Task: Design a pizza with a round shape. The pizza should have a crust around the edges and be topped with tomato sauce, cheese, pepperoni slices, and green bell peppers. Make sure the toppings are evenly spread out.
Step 180:
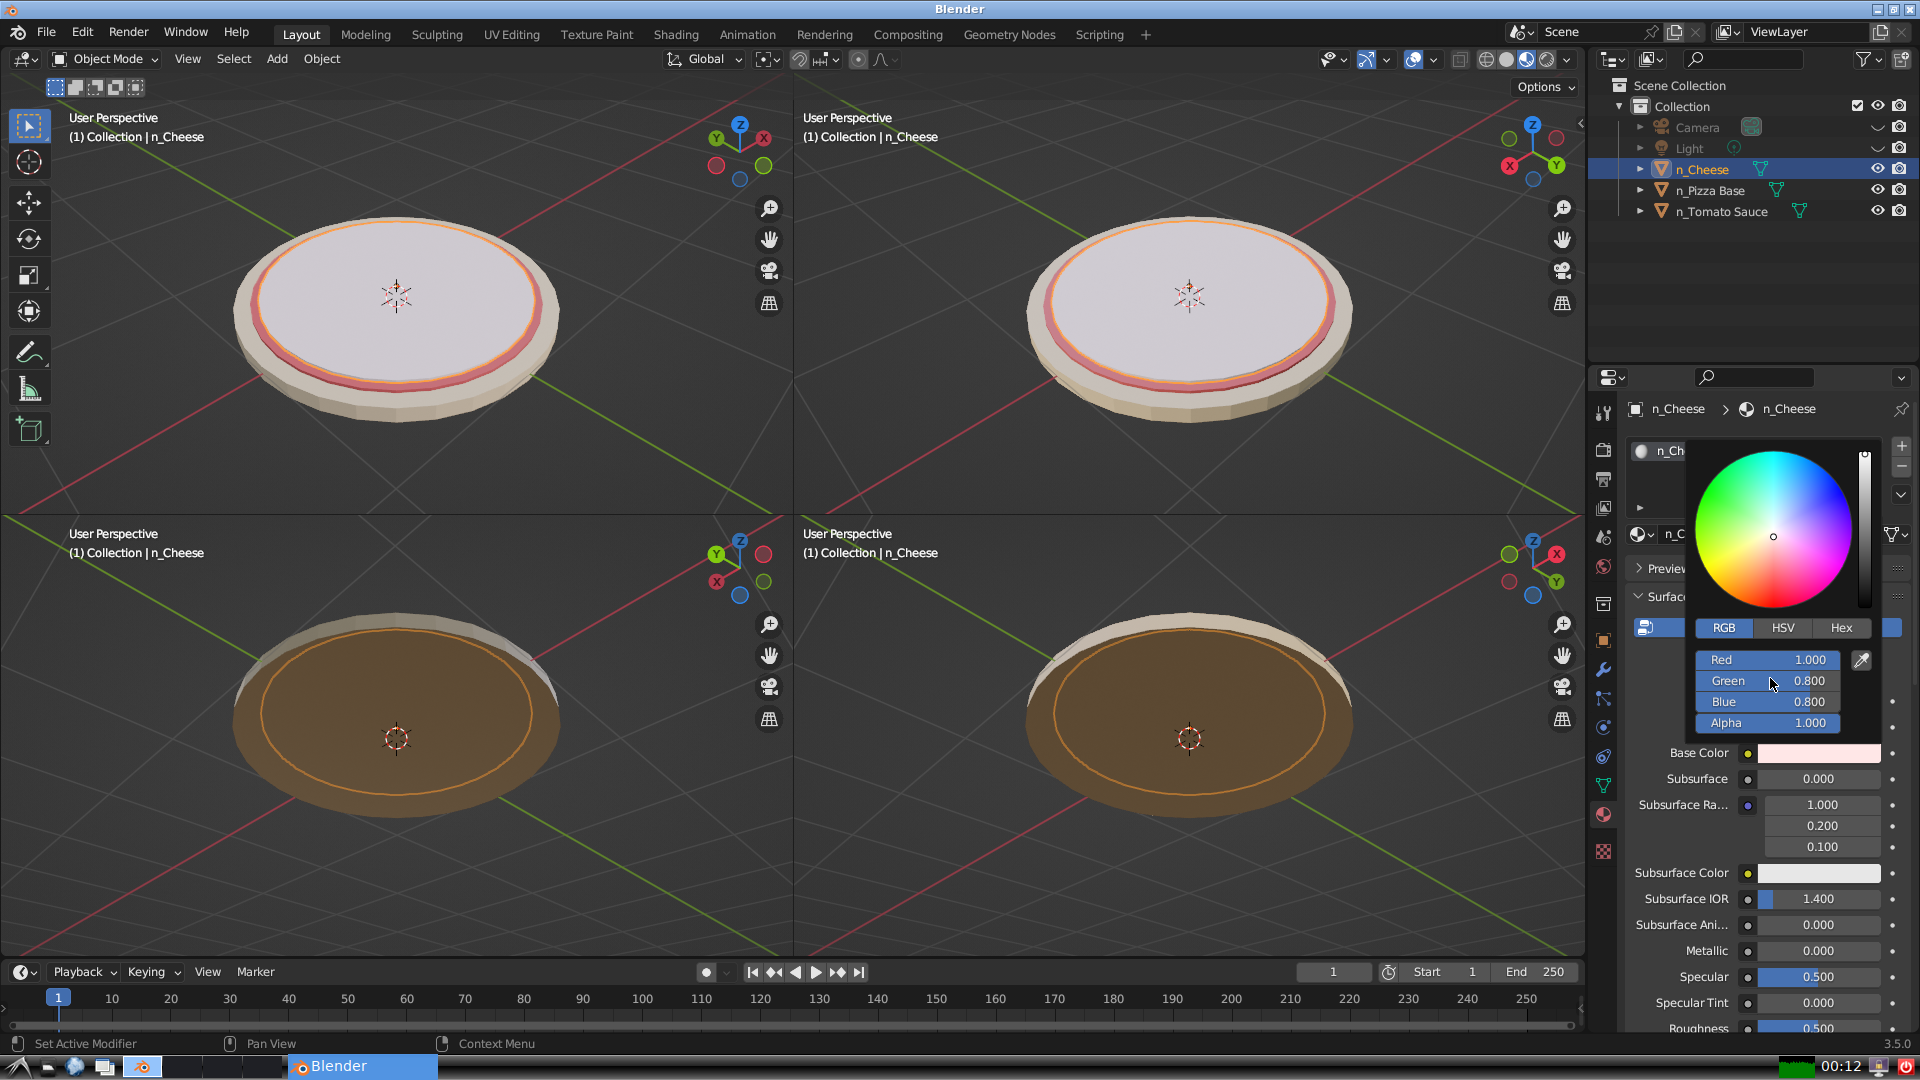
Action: click: no